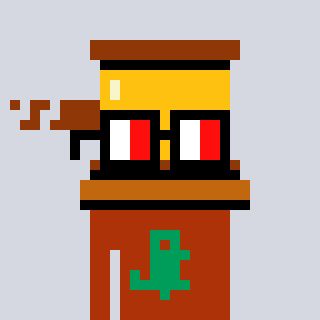
a pixel art character with square glasses with black frames and red eyes, a gavel-shaped head and a hotbrown-colored body on a cool background